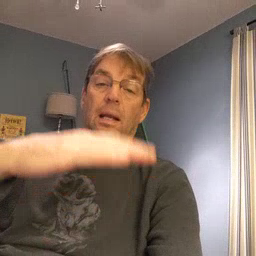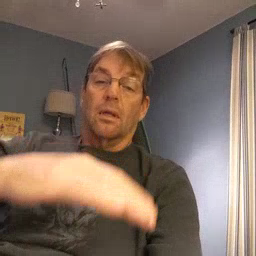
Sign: table